Question: I still dont understand how to use layouts when I'm trying to program for multiple screen sizes. I need to insert an image saying "Facebook" with a distance to the top and the textboxes a bit down.
But if I use margins it will mess up my layout on bigger screen sizes.

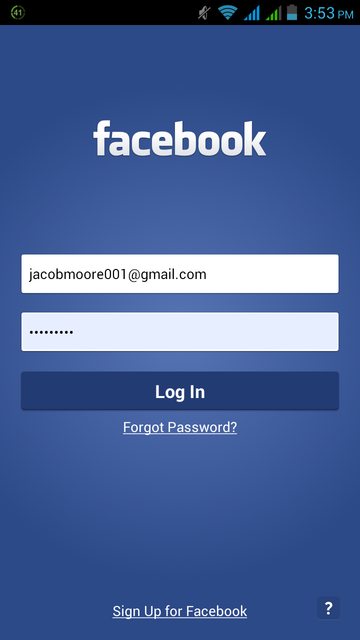
Answer: You can solve this by creating layouts for different screen sizes.for that create separate layout folders for different screens and put corresponding layout there.For example
> layout-sw720dp for 720dp devices /
layout-sw600dp for 600dp devices
change the dp value according to your need.
you can also make images for different sizes
OR
you can try this layout
'''
<LinearLayout xmlns:android="http://schemas.android.com/apk/res/android"
xmlns:app="http://schemas.android.com/apk/res-auto"
xmlns:tools="http://schemas.android.com/tools"
android:layout_width="match_parent"
android:layout_height="match_parent"
android:background="@color/amna2"
android:gravity="center_horizontal"
android:orientation="vertical"
android:paddingBottom="@dimen/activity_vertical_margin"
android:paddingLeft="@dimen/activity_horizontal_margin"
android:paddingRight="@dimen/activity_horizontal_margin"
android:paddingTop="@dimen/activity_vertical_margin"
tools:context="com.codeslayers.amnalocations.LoginActivity">
<ImageView
android:id="@+id/imageView"
android:layout_width="match_parent"
android:layout_height="wrap_content"
app:srcCompat="@drawable/amna" />
<LinearLayout
android:id="@+id/email_login_form"
android:layout_width="match_parent"
android:layout_height="wrap_content"
android:orientation="vertical">
<android.support.design.widget.TextInputLayout
android:layout_width="match_parent"
android:layout_height="wrap_content"
android:layout_marginTop="150dp">
<EditText
android:id="@+id/id"
android:layout_width="match_parent"
android:layout_height="wrap_content"
android:hint="Van Name"
android:inputType="textEmailAddress"
android:maxLines="1"
android:singleLine="true"
android:textColor="@color/amna3"
android:textColorHint="@color/amna3"
android:textColorLink="@color/amna3" />
</android.support.design.widget.TextInputLayout>
<android.support.design.widget.TextInputLayout
android:layout_width="match_parent"
android:layout_height="wrap_content">
<EditText
android:id="@+id/name"
android:layout_width="match_parent"
android:layout_height="wrap_content"
android:hint="Name"
android:maxLines="1"
android:singleLine="true"
android:textColor="@color/amna3"
android:textColorHint="@color/amna3"
android:textColorLink="@color/amna3" />
</android.support.design.widget.TextInputLayout>
<android.support.design.widget.TextInputLayout
android:layout_width="match_parent"
android:layout_height="wrap_content">
<EditText
android:id="@+id/district"
android:layout_width="match_parent"
android:layout_height="wrap_content"
android:hint="Destination"
android:maxLines="1"
android:singleLine="true"
android:textColor="@color/amna3"
android:textColorHint="@color/amna3"
android:textColorLink="@color/amna3" />
</android.support.design.widget.TextInputLayout>
<android.support.design.widget.TextInputLayout
android:layout_width="match_parent"
android:layout_height="wrap_content">
<EditText
android:id="@+id/dbname"
android:layout_width="match_parent"
android:layout_height="wrap_content"
android:hint="Database Name"
android:maxLines="1"
android:singleLine="true"
android:textColor="@color/amna3"
android:textColorHint="@color/amna3"
android:textColorLink="@color/amna3" />
</android.support.design.widget.TextInputLayout>
<Button
android:id="@+id/email_sign_in_button"
style="?android:attr/buttonBarButtonStyle"
android:layout_width="match_parent"
android:layout_height="wrap_content"
android:layout_marginTop="20dp"
android:text="@string/action_sign_in"
android:textColor="@color/amna4" />/
android:textStyle="bold" />
</LinearLayout>
'''